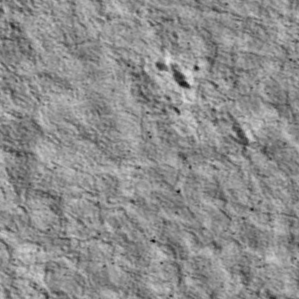
Label: non_frost